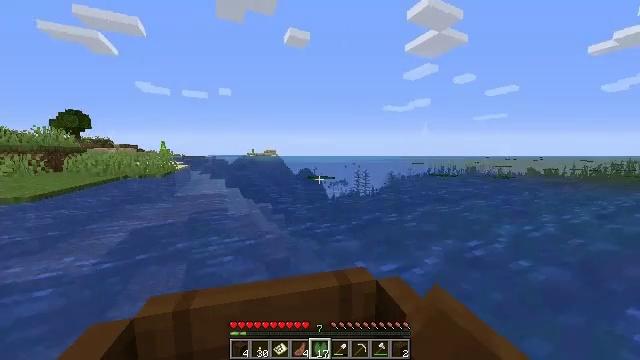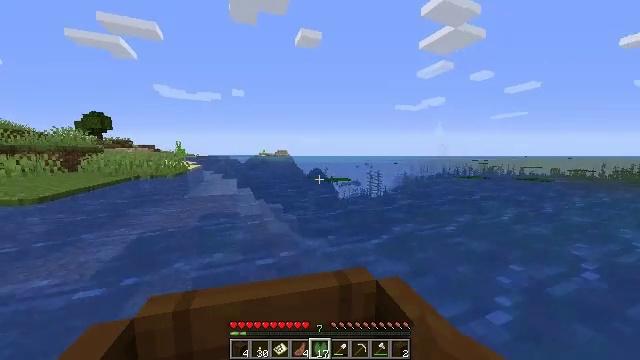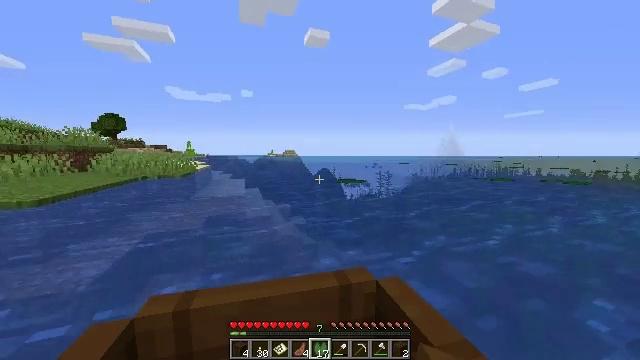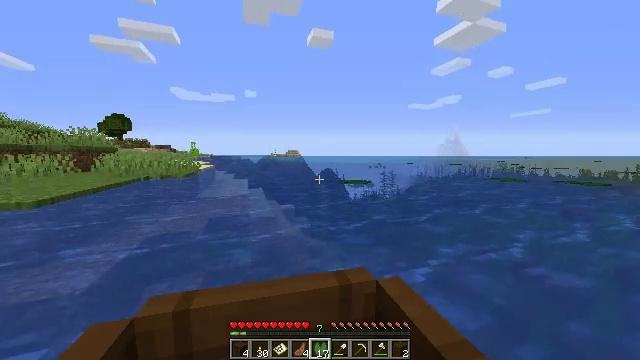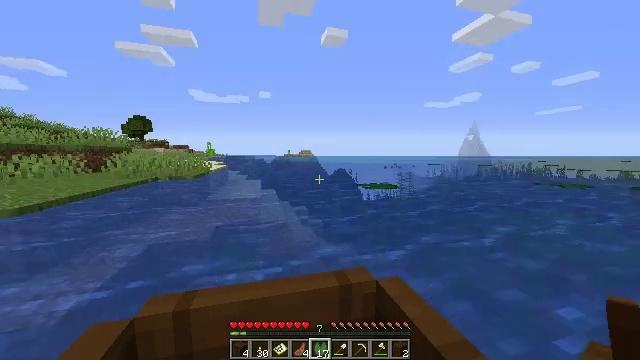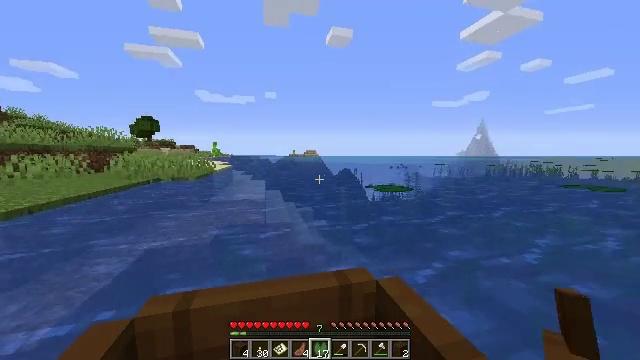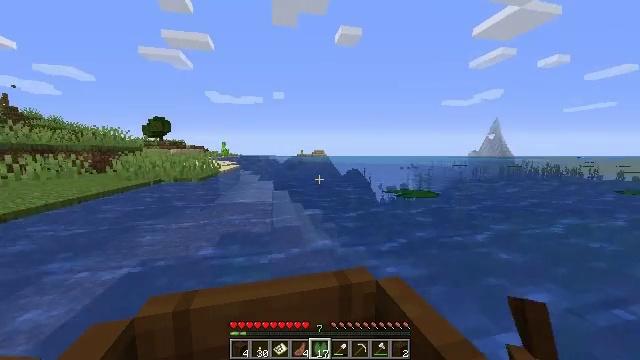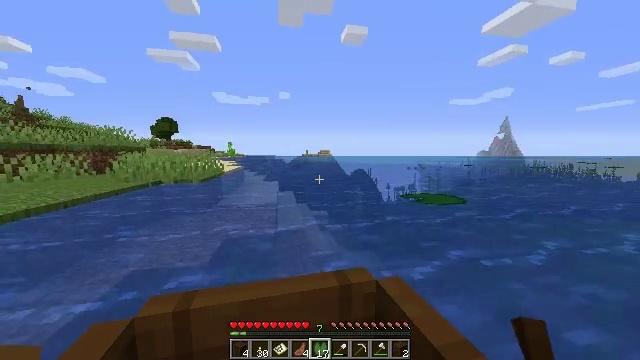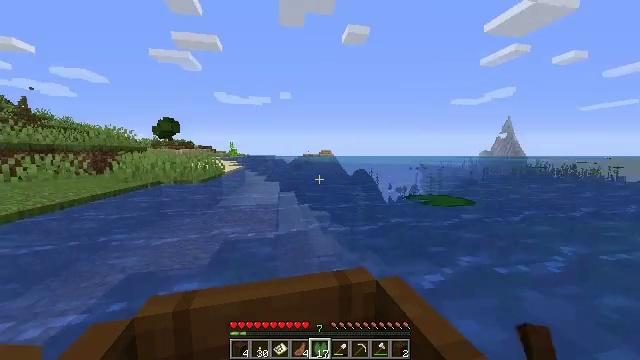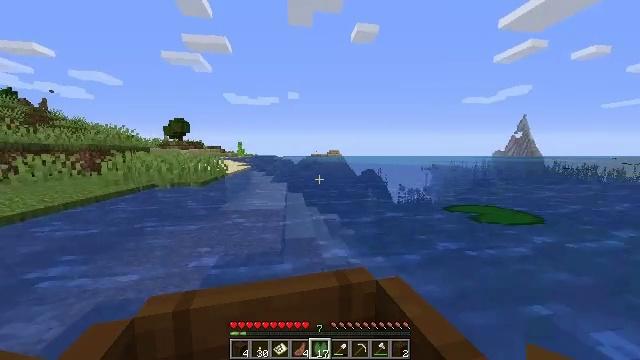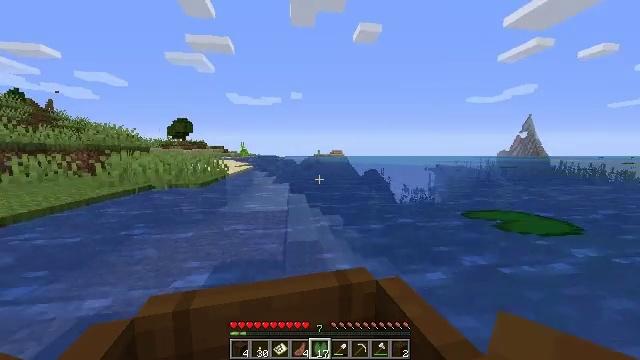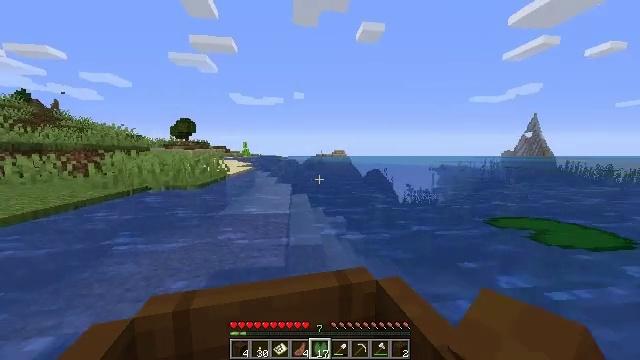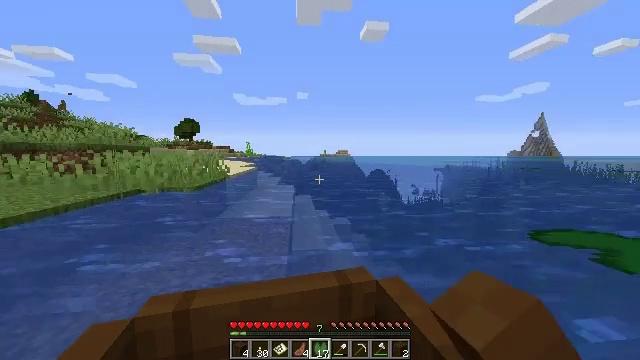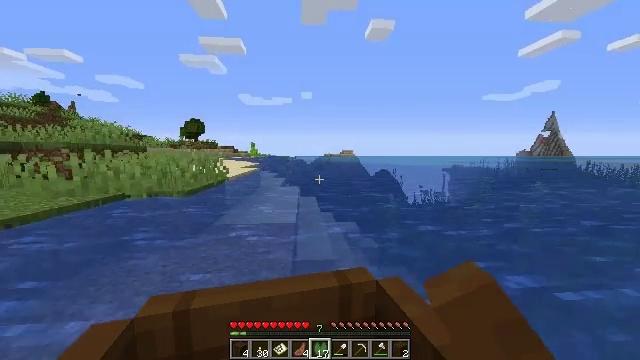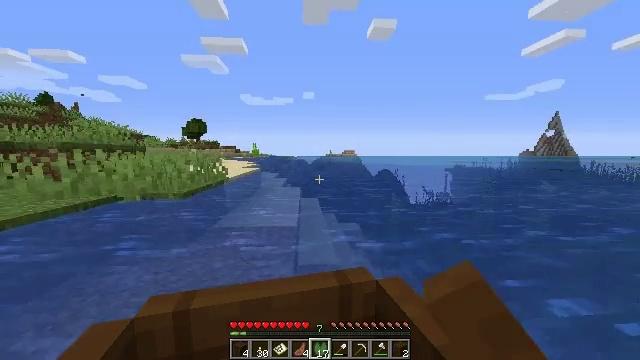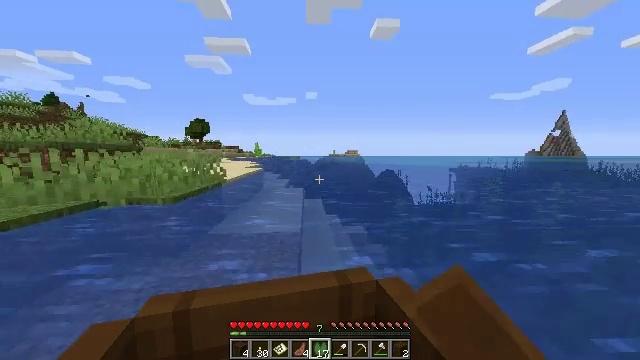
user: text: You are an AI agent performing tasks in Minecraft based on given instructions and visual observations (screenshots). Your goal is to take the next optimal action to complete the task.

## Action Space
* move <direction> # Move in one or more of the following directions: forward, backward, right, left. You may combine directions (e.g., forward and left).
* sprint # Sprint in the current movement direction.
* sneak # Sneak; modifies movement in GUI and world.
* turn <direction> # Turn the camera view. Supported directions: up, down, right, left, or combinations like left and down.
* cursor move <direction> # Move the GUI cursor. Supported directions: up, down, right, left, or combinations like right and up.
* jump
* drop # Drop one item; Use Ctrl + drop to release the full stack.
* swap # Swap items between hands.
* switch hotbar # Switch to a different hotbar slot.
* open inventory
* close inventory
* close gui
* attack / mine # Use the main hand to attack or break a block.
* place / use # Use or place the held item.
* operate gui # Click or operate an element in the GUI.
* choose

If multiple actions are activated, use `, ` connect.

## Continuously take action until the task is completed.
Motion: motion action
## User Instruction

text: Cut down the sugar cane stalks.
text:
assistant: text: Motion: move forward
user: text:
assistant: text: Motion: move forward
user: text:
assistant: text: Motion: move forward
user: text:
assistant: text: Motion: move forward
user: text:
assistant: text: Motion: move forward
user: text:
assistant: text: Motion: move forward
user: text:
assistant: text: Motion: move forward
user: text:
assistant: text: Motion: move forward
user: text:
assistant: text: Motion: move forward
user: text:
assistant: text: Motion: move forward
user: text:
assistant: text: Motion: move forward
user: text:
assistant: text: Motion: move forward
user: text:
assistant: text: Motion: move forward
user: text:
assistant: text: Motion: move forward
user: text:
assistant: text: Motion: move forward
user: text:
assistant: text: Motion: move forward
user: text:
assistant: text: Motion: move forward
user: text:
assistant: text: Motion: move forward
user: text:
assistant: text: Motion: move forward
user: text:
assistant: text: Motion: move forward
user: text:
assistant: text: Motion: move forward
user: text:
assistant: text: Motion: move forward
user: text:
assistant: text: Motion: move forward
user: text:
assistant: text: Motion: move forward
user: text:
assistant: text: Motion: move forward
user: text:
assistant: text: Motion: move forward
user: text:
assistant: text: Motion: move forward
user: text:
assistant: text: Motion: move forward
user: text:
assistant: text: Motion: move forward
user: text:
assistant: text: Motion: move forward